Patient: sex M, age 66
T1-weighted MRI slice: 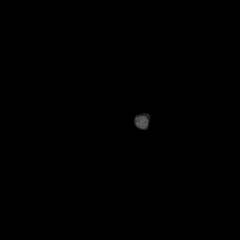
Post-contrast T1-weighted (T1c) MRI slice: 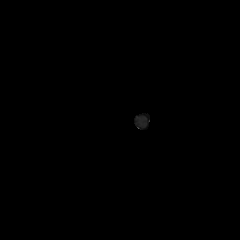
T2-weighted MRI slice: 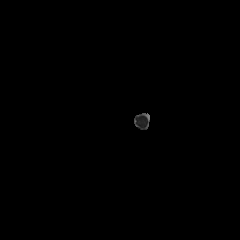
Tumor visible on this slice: no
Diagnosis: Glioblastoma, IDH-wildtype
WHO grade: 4